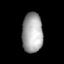
Tissue: lung
Cell type: Endothelial cells
Senescence score: 0.5973
Nuclear area (px): 801
Mean DAPI intensity: 167.273